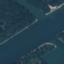
Label: River